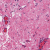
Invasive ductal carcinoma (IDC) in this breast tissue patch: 0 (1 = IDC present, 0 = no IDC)